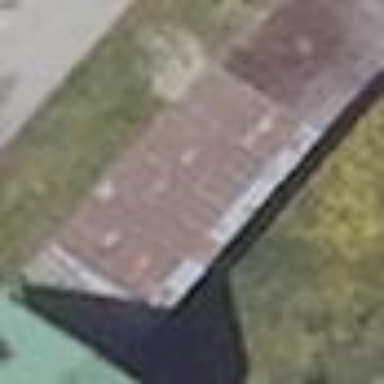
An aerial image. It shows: Manufacturing building.